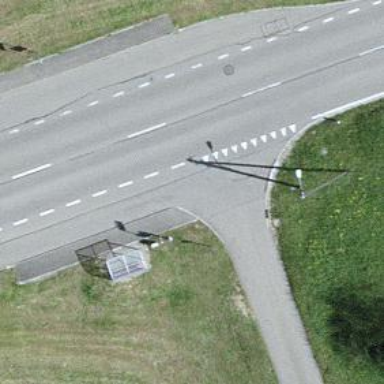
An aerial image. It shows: Bus stop with sheltered platform for public transport.